Brain MRI, t1w sequence, axial 2D slice.
Patient: age 34, sex M, weight 90 kg, height 1.9 m
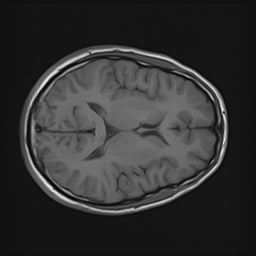